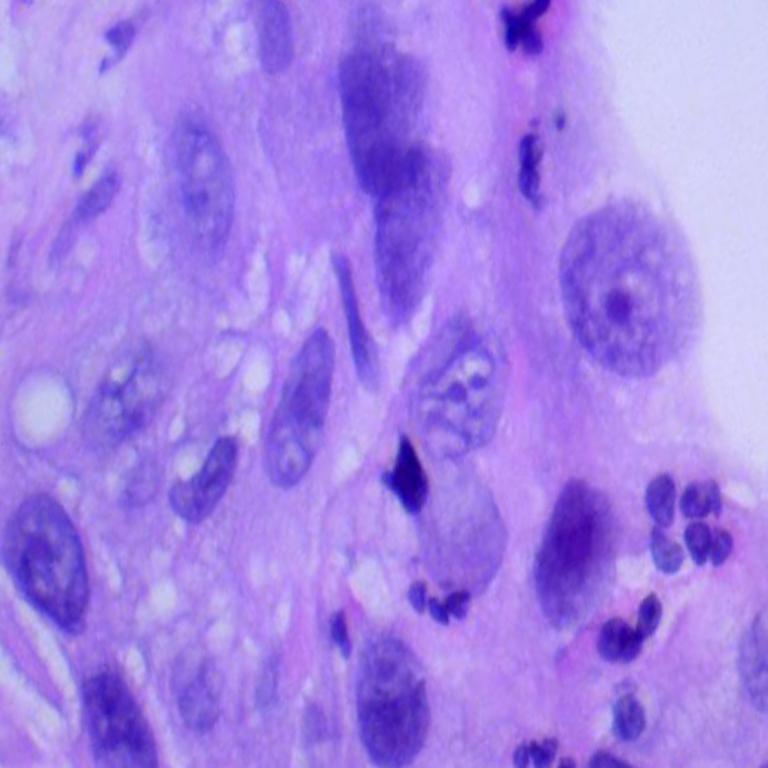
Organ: lung
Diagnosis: squamous carcinomas